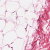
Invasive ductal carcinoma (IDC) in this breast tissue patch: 0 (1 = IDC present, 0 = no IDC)